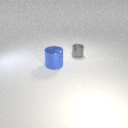
large blue metal cylinder to the left of small gray metal cylinder